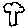
Label: tree